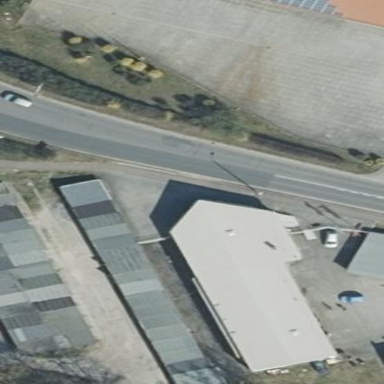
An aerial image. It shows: Building that houses car repair shop.